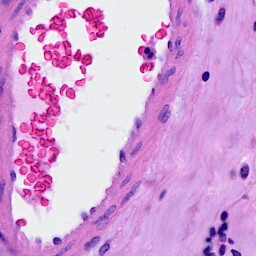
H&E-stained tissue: Breast